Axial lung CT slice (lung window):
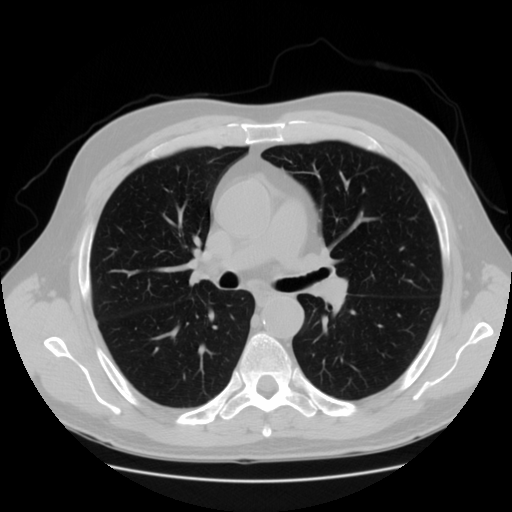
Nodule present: no